Question: I want to get the details of of all child below given child in query
Eg.
If i give Level 4 or (LEVEL N) then I want to get All Details of all Level (Like L1 to L4/LN)

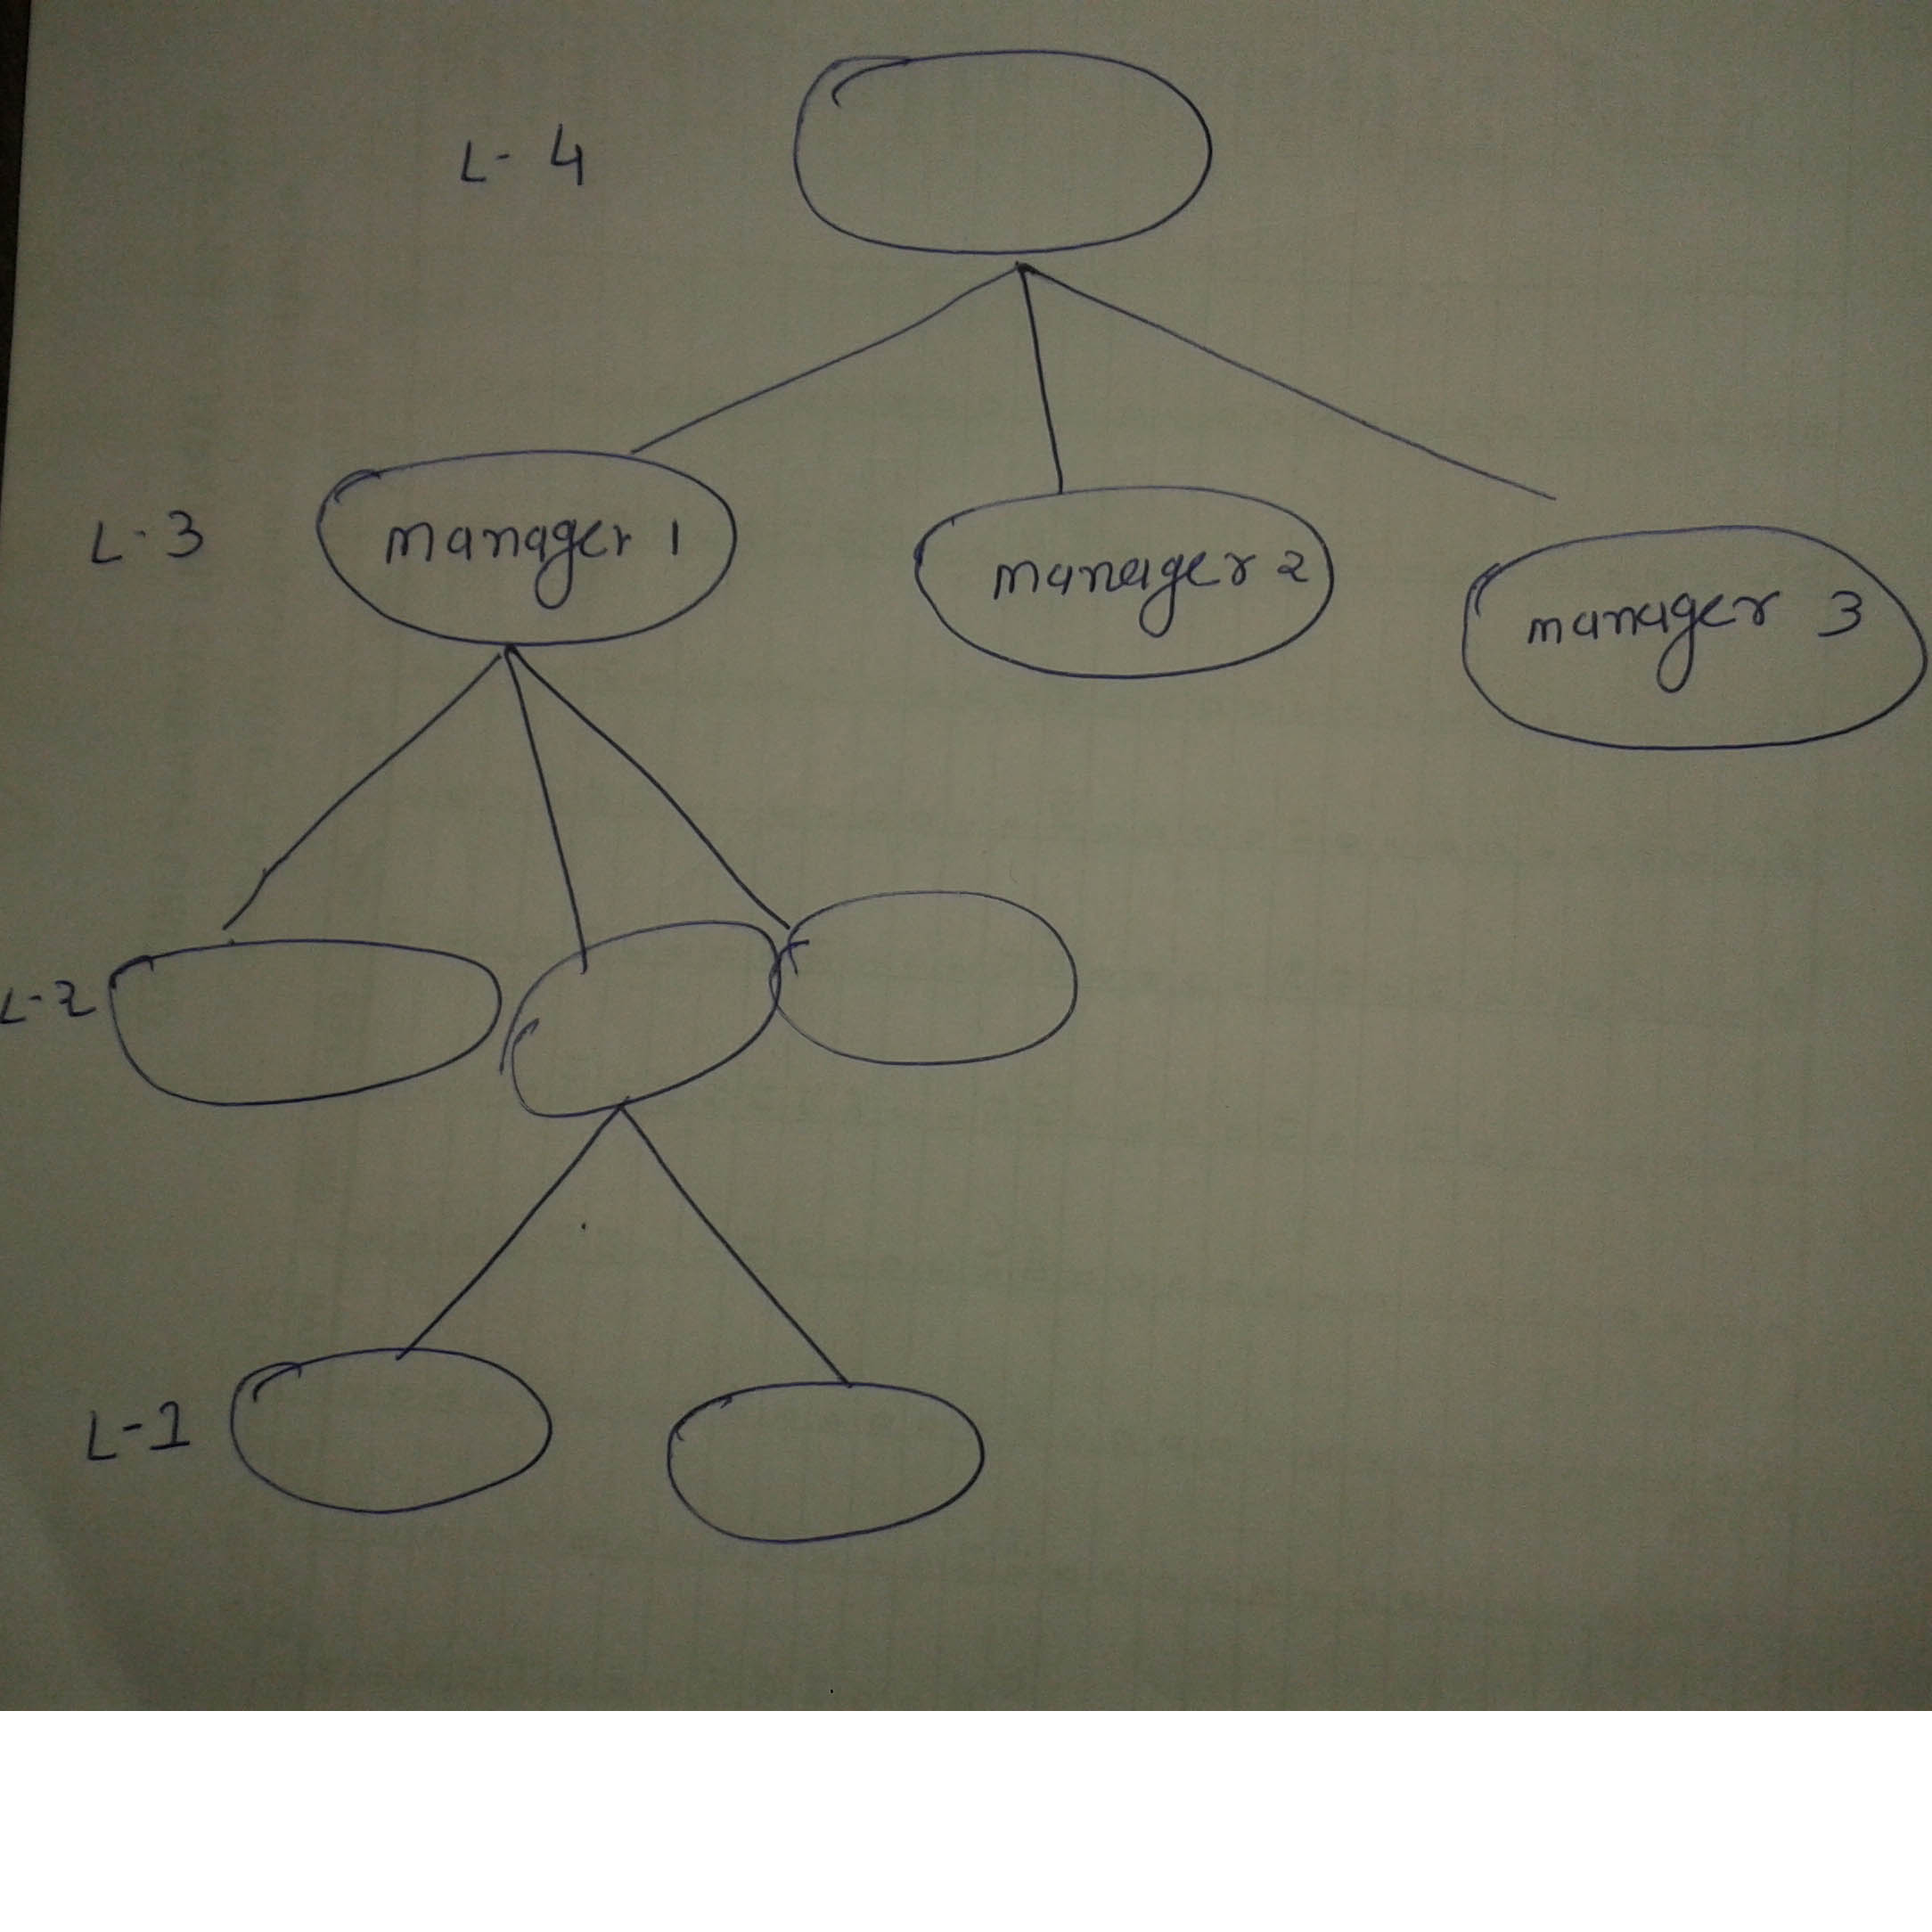
Answer: <URL>
### CREATE TABLE:
'''
DROP TABLE IF EXISTS pctable;
CREATE TABLE pctable
(
id INT NOT NULL AUTO_INCREMENT,
parent_id INT,
PRIMARY KEY (id)
) ENGINE=MyISAM;
'''
### INSERT QUERY:
'''
INSERT INTO pctable (parent_id) VALUES (0);
INSERT INTO pctable (parent_id) SELECT parent_id+1 FROM pctable;
INSERT INTO pctable (parent_id) SELECT parent_id+2 FROM pctable;
INSERT INTO pctable (parent_id) SELECT parent_id+3 FROM pctable;
INSERT INTO pctable (parent_id) SELECT parent_id+4 FROM pctable;
INSERT INTO pctable (parent_id) SELECT parent_id+5 FROM pctable;
SELECT * FROM pctable;
'''
### CREATE FUNCTION:
'''
DELIMITER $$
DROP FUNCTION IF EXISTS 'GetFamilyTree1' $$
CREATE FUNCTION 'GetFamilyTree1' (GivenID INT) RETURNS varchar(1024) CHARSET latin1
DETERMINISTIC
BEGIN
DECLARE rv,q,queue,queue_children VARCHAR(1024);
DECLARE queue_length,front_id,pos INT;
SET rv = '';
SET queue = GivenID;
SET queue_length = 1;
WHILE queue_length > 0 DO
SET front_id = FORMAT(queue,0);
IF queue_length = 1 THEN
SET queue = '';
ELSE
SET pos = LOCATE(',',queue) + 1;
SET q = SUBSTR(queue,pos);
SET queue = q;
END IF;
SET queue_length = queue_length - 1;
SELECT IFNULL(qc,'') INTO queue_children
FROM (SELECT GROUP_CONCAT(id) qc
FROM pctable WHERE parent_id = front_id) A ;
IF LENGTH(queue_children) = 0 THEN
IF LENGTH(queue) = 0 THEN
SET queue_length = 0;
END IF;
ELSE
IF LENGTH(rv) = 0 THEN
SET rv = queue_children;
ELSE
SET rv = CONCAT(rv,',',queue_children);
END IF;
IF LENGTH(queue) = 0 THEN
SET queue = queue_children;
ELSE
SET queue = CONCAT(queue,',',queue_children);
END IF;
SET queue_length = LENGTH(queue) - LENGTH(REPLACE(queue,',','')) + 1;
END IF;
END WHILE;
RETURN rv;
END $$
DELIMITER ;
'''
### NOW FIRE SELECT QUERY:
'''
SELECT id,GetFamilyTree1(id) FROM pctable where id = 2;
'''
****Above Query will give child of id 2.****
After 2 days i got solution.. :-)